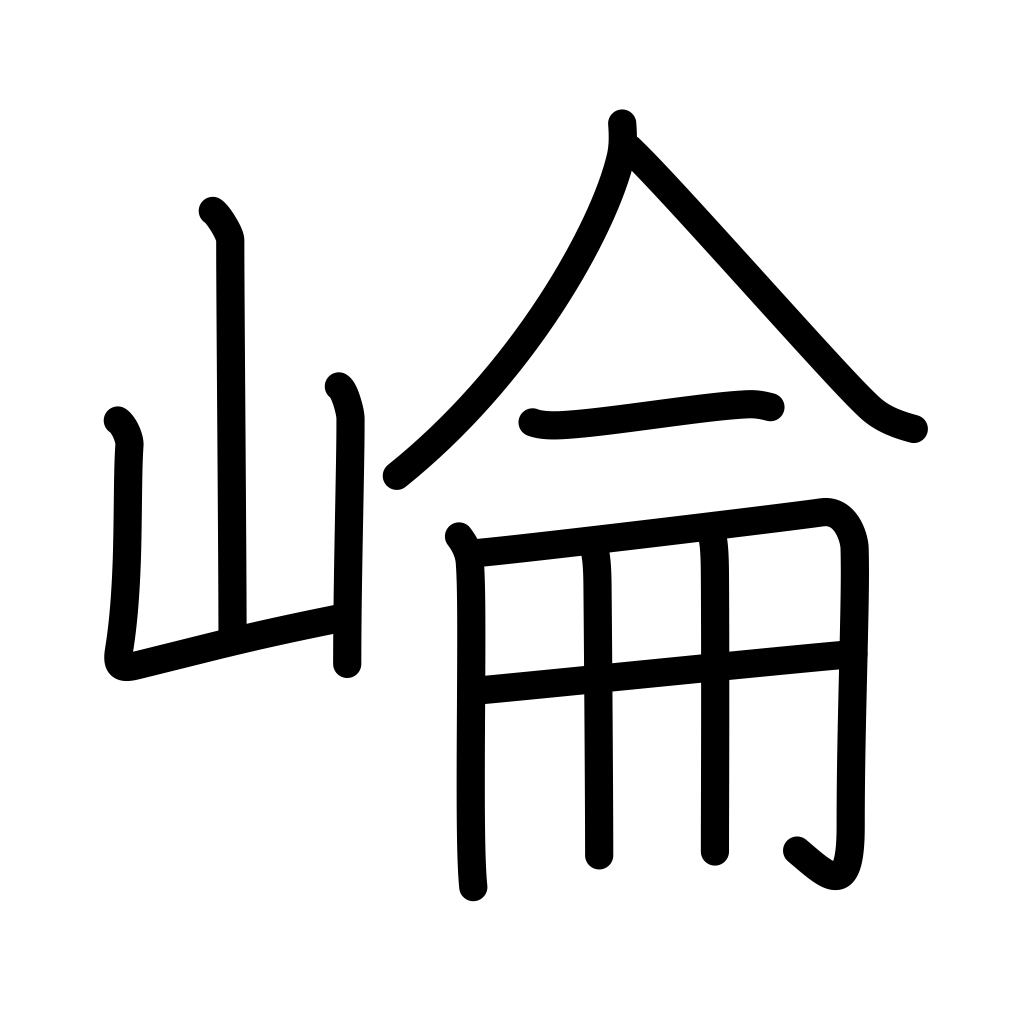
Meaning: Kunlun mountains in Jiangsu